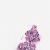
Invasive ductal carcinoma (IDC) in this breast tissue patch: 0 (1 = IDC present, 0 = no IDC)